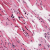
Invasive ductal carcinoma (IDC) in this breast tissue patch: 0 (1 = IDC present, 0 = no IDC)